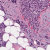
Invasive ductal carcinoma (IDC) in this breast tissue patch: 1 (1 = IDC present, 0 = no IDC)